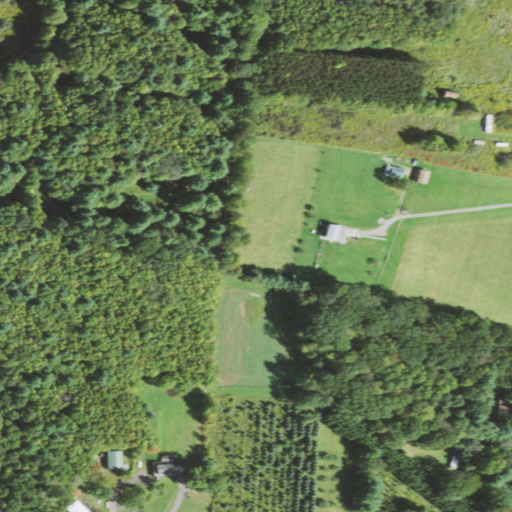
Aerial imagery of mountain in Pennsylvania named York Mountain containing mixed forest, pasture, deciduous forest, open development, and evergreen forest